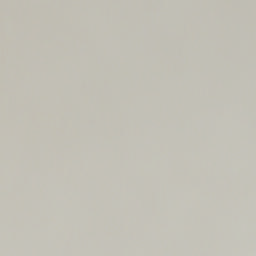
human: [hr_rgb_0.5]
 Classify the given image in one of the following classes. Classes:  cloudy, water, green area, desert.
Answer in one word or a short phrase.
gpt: cloudy